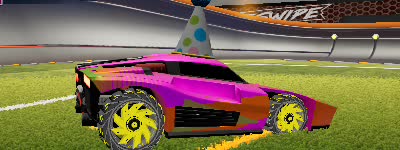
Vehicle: breakout